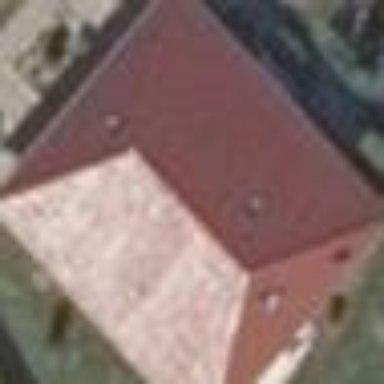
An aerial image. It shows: Detached building with hipped roof.